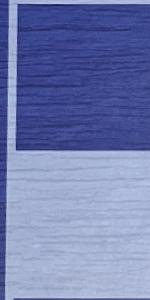
Label: Empty